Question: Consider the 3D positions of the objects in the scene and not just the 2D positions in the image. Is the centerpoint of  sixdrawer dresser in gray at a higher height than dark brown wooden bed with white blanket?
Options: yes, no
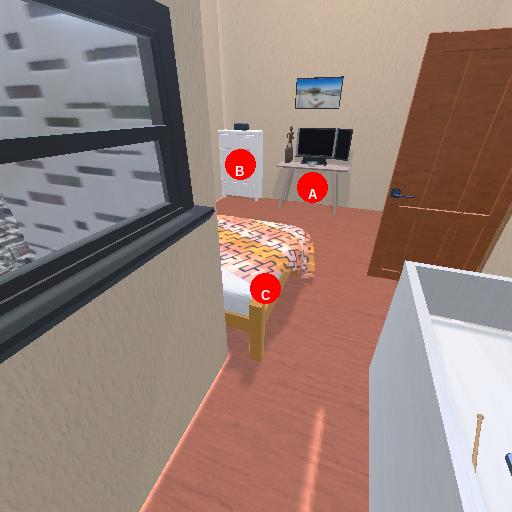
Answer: yes